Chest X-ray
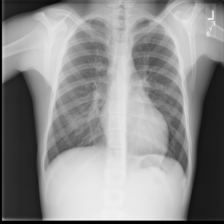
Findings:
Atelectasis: negative
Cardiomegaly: negative
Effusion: negative
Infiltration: negative
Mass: negative
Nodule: negative
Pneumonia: negative
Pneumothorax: negative
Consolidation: negative
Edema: negative
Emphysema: negative
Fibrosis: negative
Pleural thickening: negative
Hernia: negative